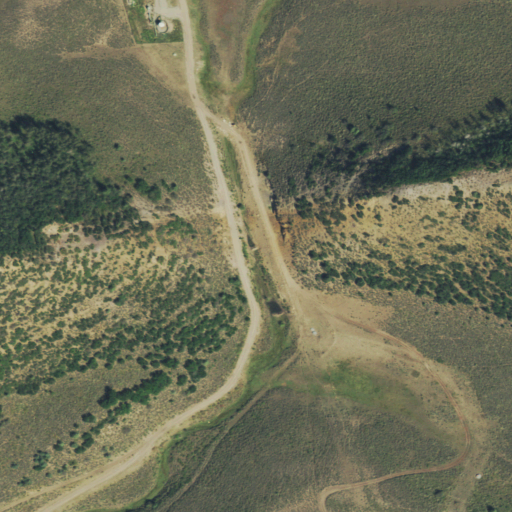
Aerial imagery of gap in Colorado named The Narrows containing shrub, deciduous forest, and evergreen forest